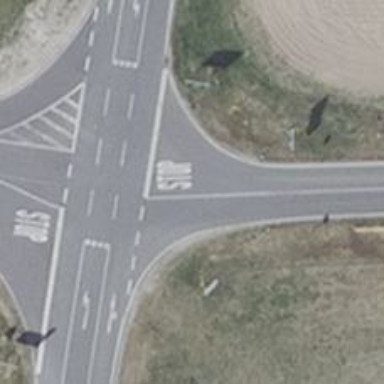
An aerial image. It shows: Road with "give way" sign.